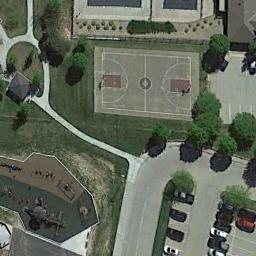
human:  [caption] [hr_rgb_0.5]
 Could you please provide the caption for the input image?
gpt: A basketball court on the lawn and a parking lot beside .

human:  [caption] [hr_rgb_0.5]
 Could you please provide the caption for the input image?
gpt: There is a parking lot on the lower right of the basketball court .

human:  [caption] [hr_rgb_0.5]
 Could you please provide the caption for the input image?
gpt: The basketball court on the lawn,Next to the building,Is adjacent to the parking lot .

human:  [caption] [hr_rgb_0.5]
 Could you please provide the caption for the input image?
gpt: A basketball court is in the middle of grass next to a parking lot .

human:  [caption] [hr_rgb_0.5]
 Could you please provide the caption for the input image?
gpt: Many cars are in the parking lot next to the basketball court .